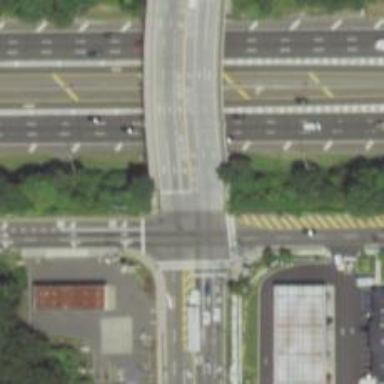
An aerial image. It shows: Secondary road with bridge.